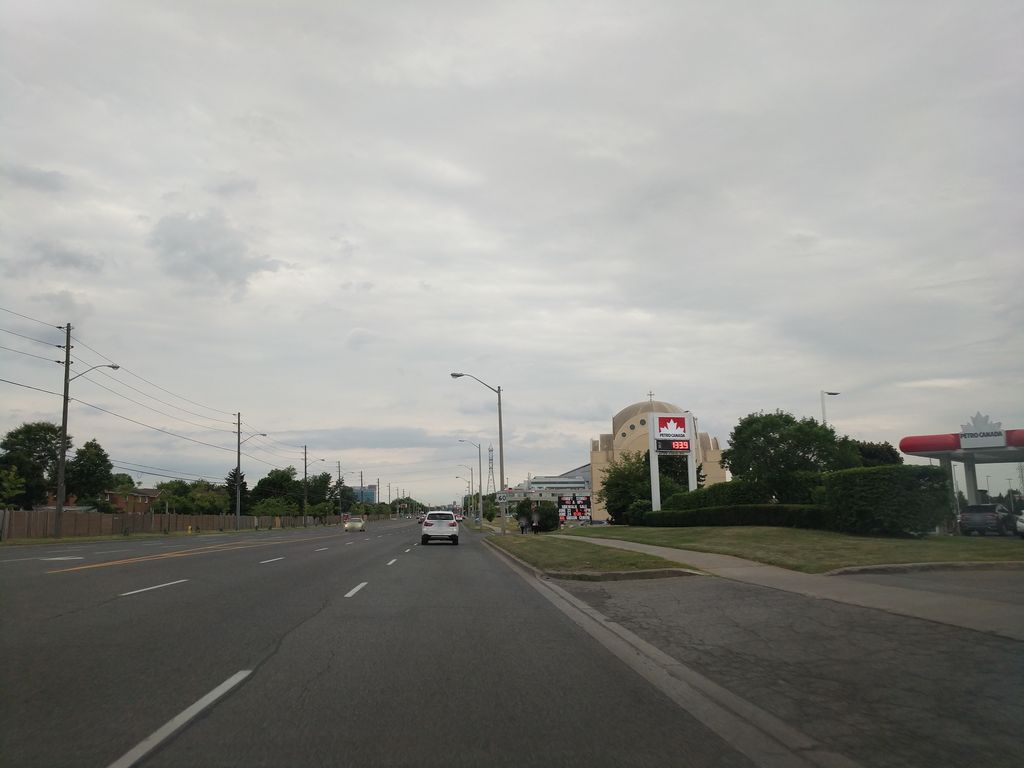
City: toronto